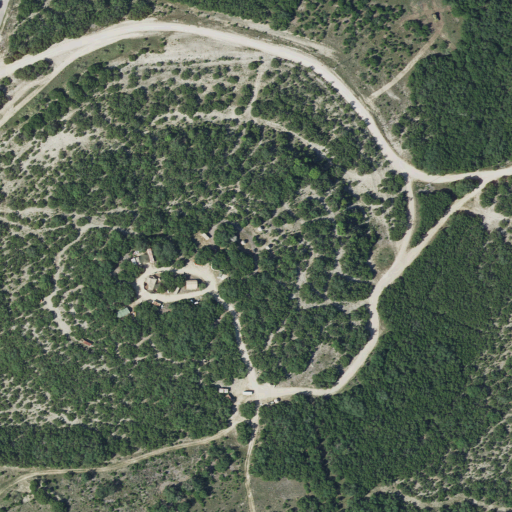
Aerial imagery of mountain in Texas named Mehl Hill containing evergreen forest, shrub, deciduous forest, and low intensity development